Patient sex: M
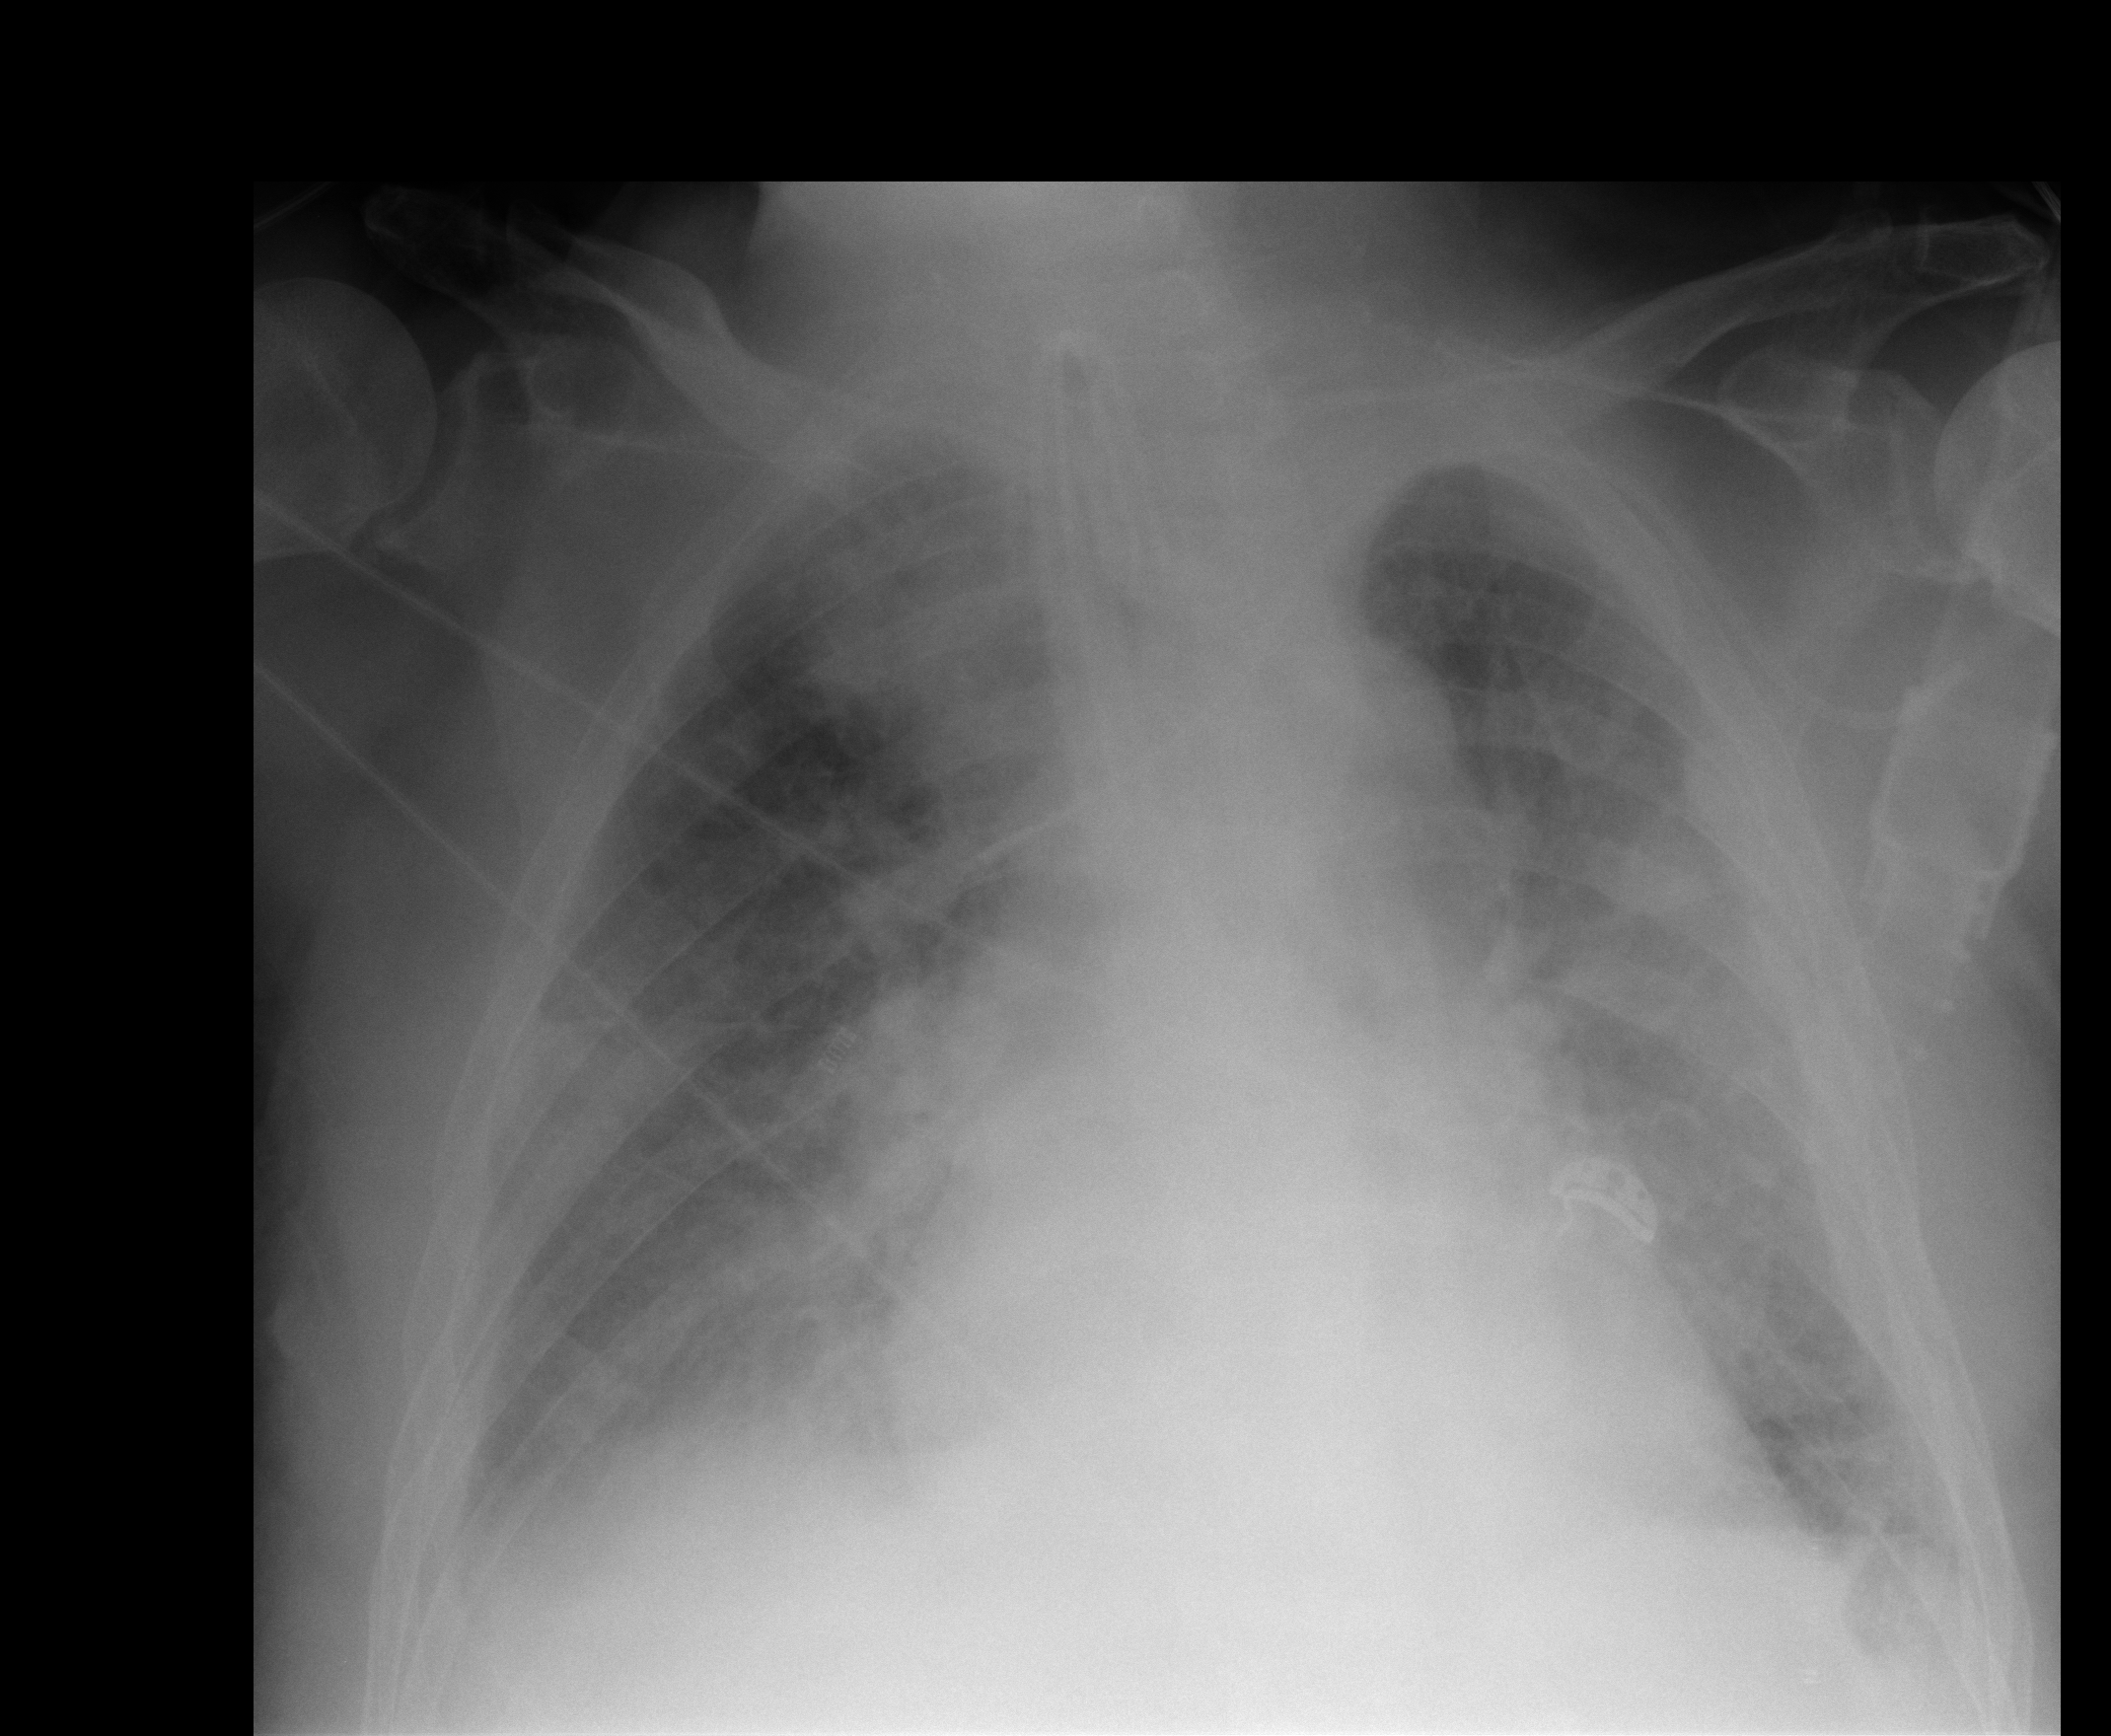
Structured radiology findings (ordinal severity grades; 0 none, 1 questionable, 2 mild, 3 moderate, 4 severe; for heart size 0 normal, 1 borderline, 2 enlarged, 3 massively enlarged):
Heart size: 0
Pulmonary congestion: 3
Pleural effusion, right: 2
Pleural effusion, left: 3
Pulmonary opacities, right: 3
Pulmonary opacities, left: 2
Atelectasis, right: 2
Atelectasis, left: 2